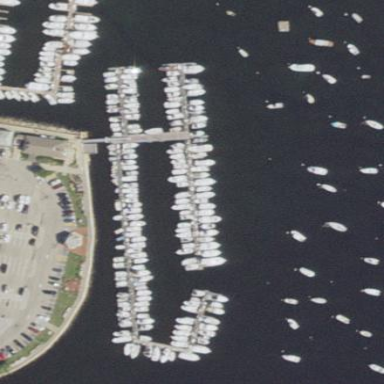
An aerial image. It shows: Marina on leisure land.